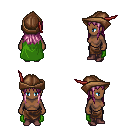
a pixel art fantasy rpg character, female body template, human, dark skin, green cape, robe skirt, pink unkempt hairstyle, leather cap, maroon shoes, four views (front, back, left, right), 2x2 character sprite sheet, small pixel art, hard edges, no anti-aliasing